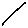
Label: line